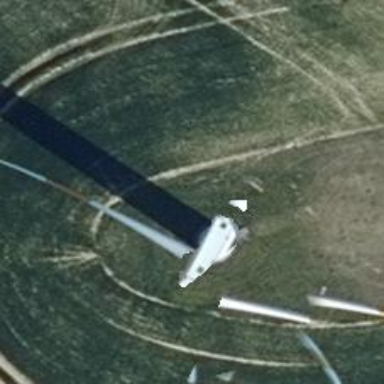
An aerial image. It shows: Wind generator with horizontal axis. The wind turbine is from Vestas.